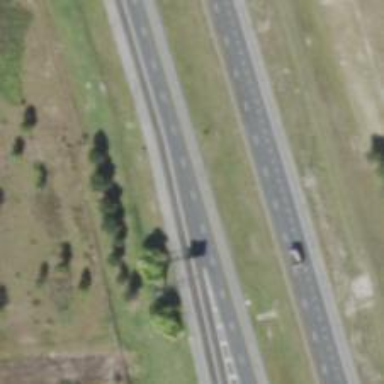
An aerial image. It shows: Asphalt motorway.